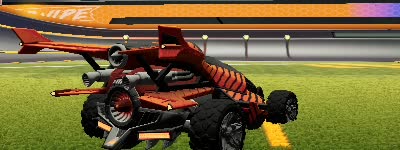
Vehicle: aftershock